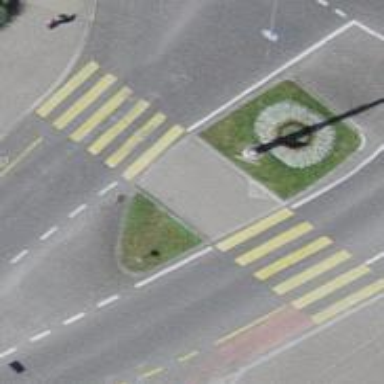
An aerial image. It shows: Kerb barrier.